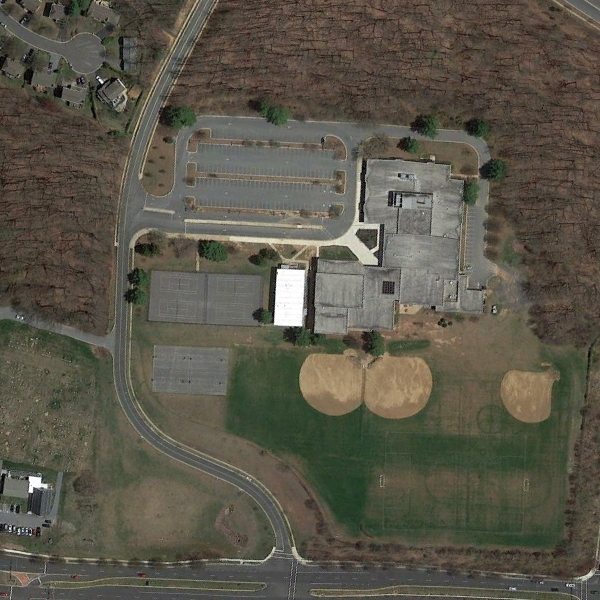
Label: School